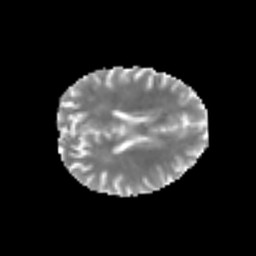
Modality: MD
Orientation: axial
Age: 25
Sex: male
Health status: healthy